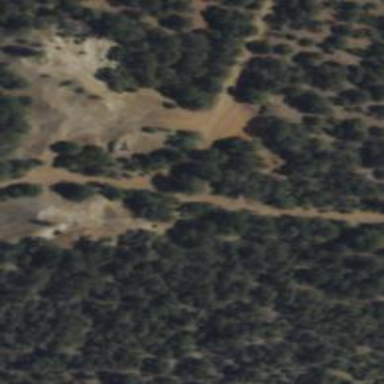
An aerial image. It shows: Grade4 track that appears to be man-made cutline.